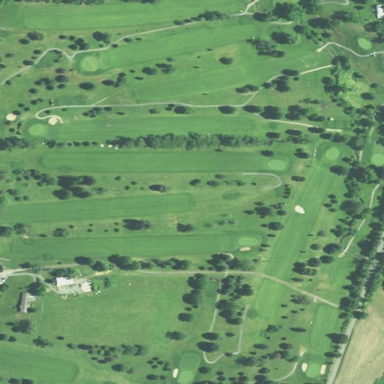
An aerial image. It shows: Golf course surrounded by greenery.